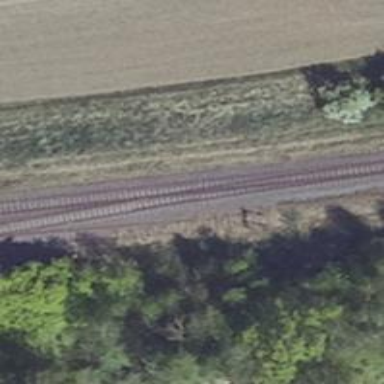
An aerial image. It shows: Rail spur service.